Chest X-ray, AP view. Patient: 58 years old, sex F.
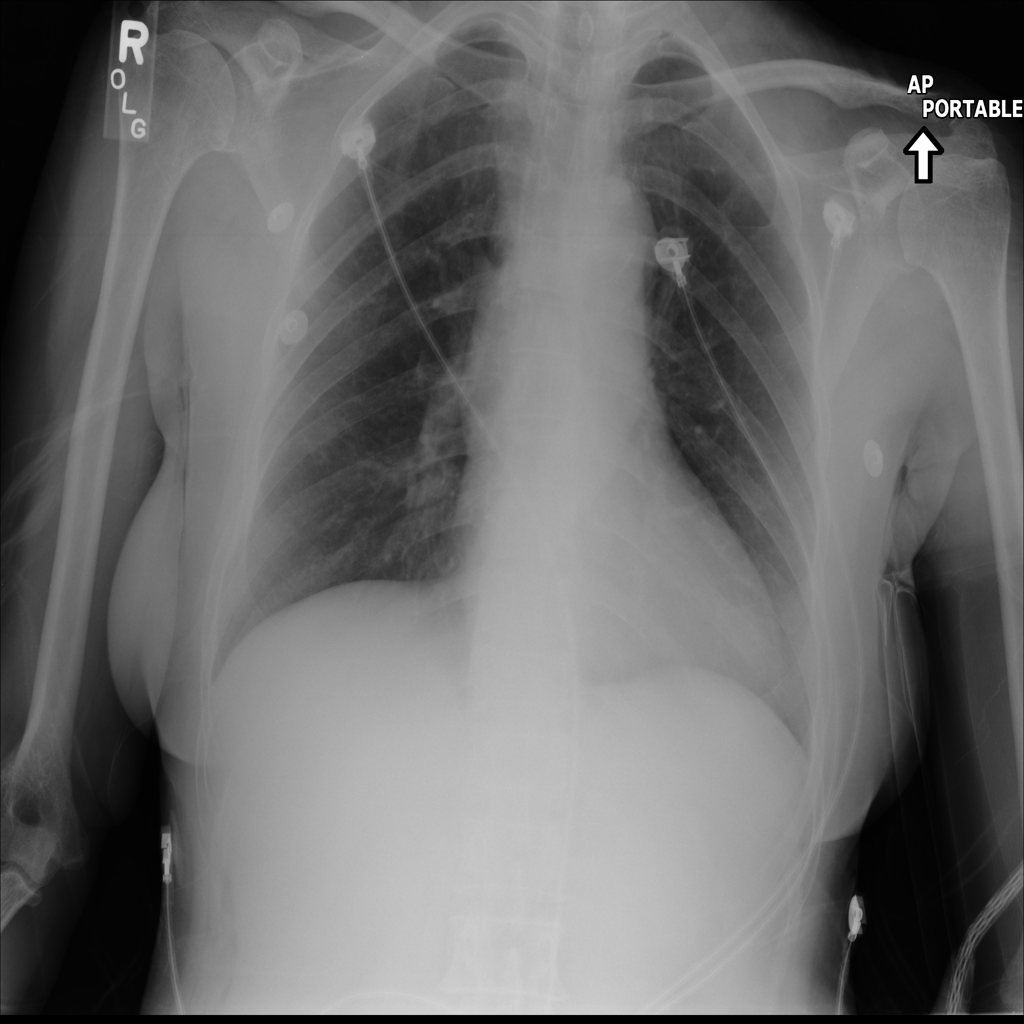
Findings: Infiltration